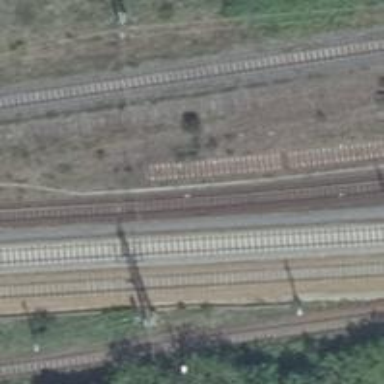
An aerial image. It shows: Abandoned railway.